Question: Border radius not apply inside child 'Container'.
Tried with 'SizedBox' & 'Stack' widget.
I need border view inside container.
'''
Scaffold(
appBar: AppBar(
title: new Text("ListView"),
),
body: Center(
child: Padding(
padding: EdgeInsets.all(15.0),
child: Container(
decoration: BoxDecoration(
borderRadius: BorderRadius.circular(15.0),
border: Border.all(
color: Colors.green,
width: 2.0
)
),
child: Container(
color: Colors.red,
)
),
)
)
)
'''

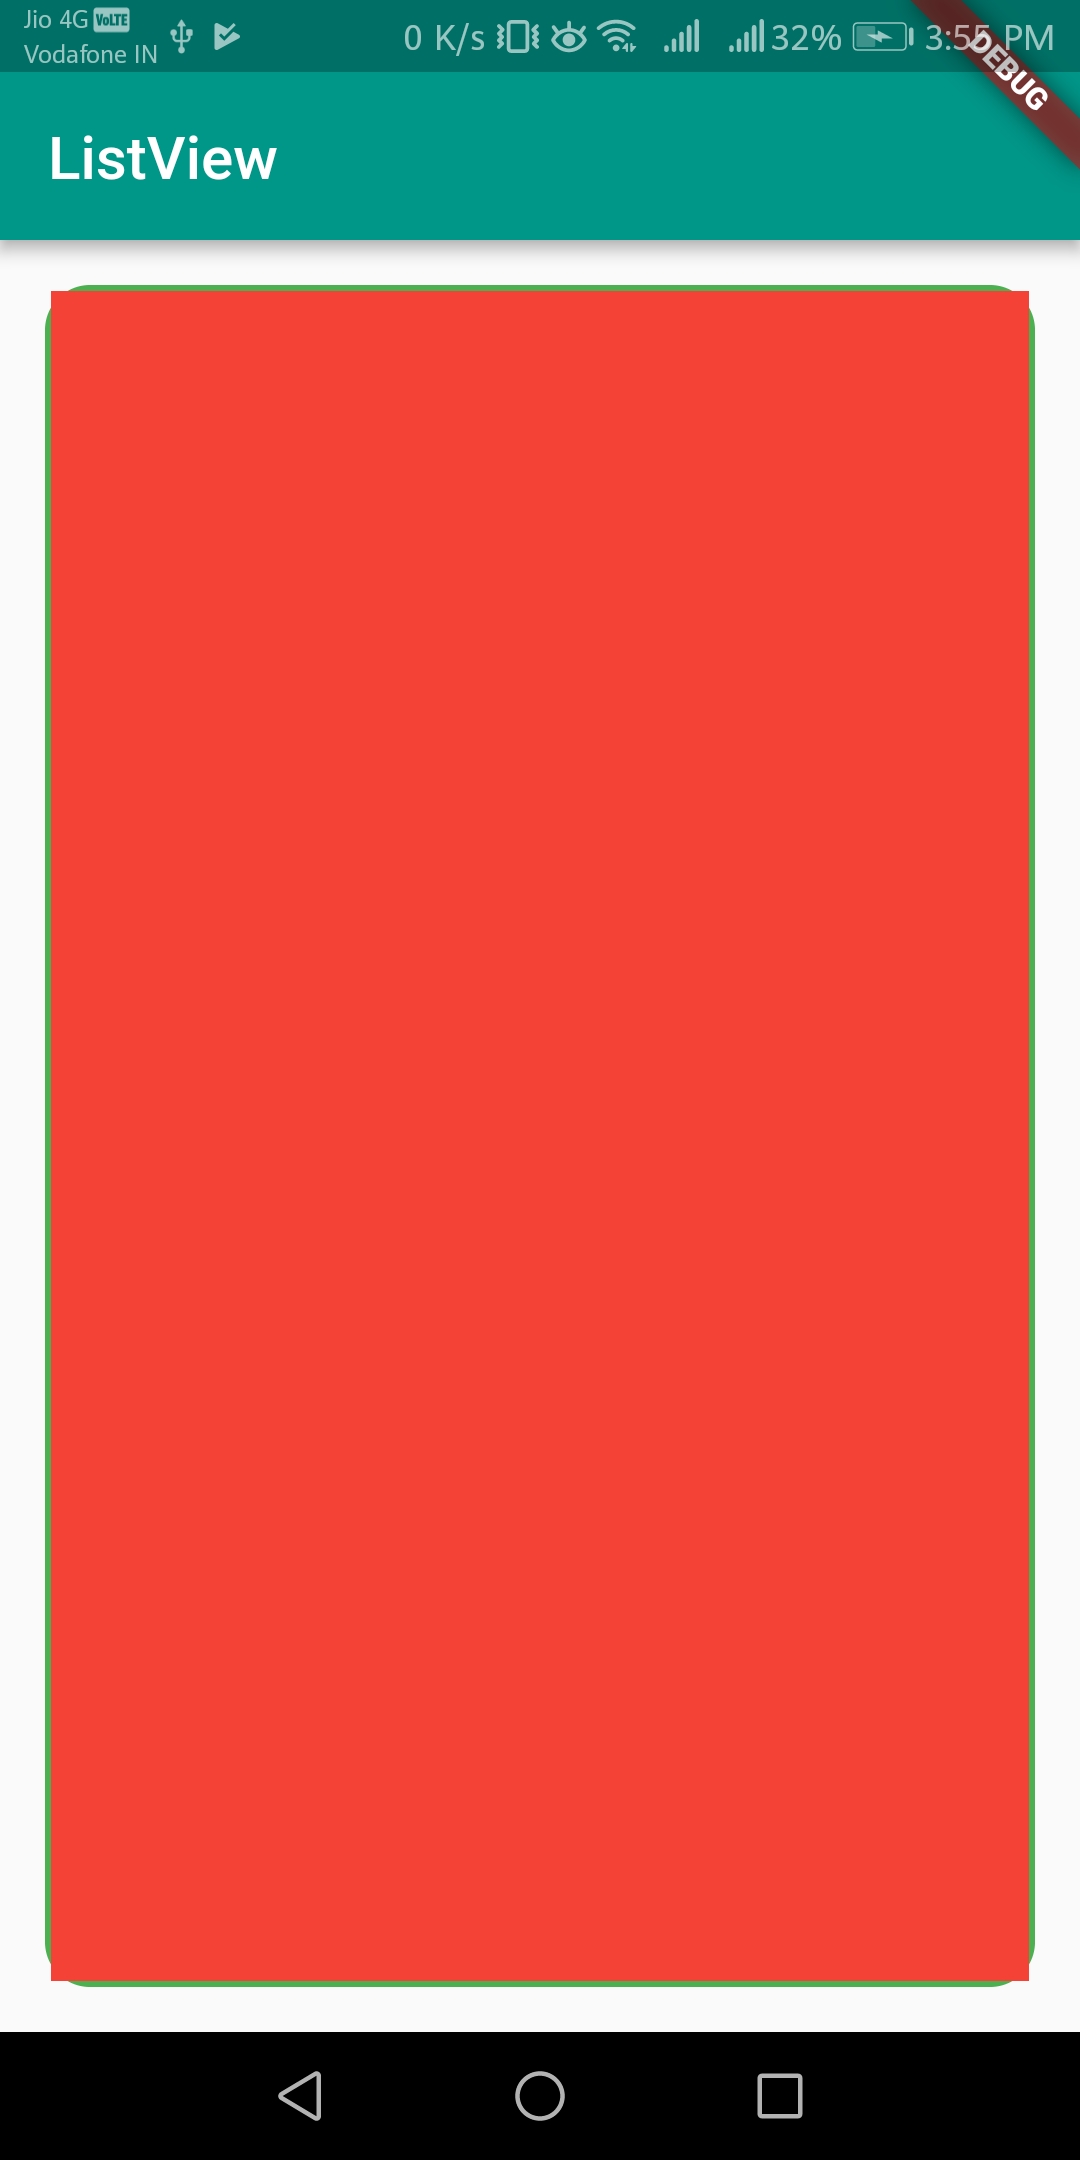
Answer: Other answers already state that you need to use 'ClipRRect' to apply the border radius to the child widget of 'Container'.
However, 'Container' widget now has its 'clipBehaviour' property to clip its child:
'''
Container(
// Add the line below
clipBehavior: Clip.hardEdge,
decoration: BoxDecoration(
borderRadius: BorderRadius.circular(15.0),
border: Border.all(color: Colors.green, width: 2.0)),
child: Container(
color: Colors.red,
),
);
'''
It's a good pratice to use this property rather than nest the widgets for a clean code.